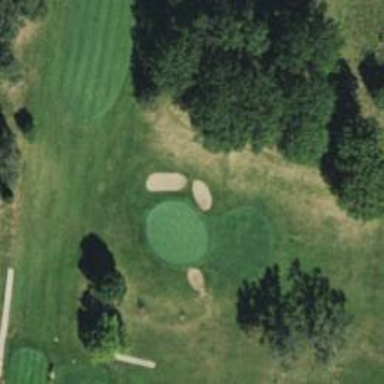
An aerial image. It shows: View of golf hole.